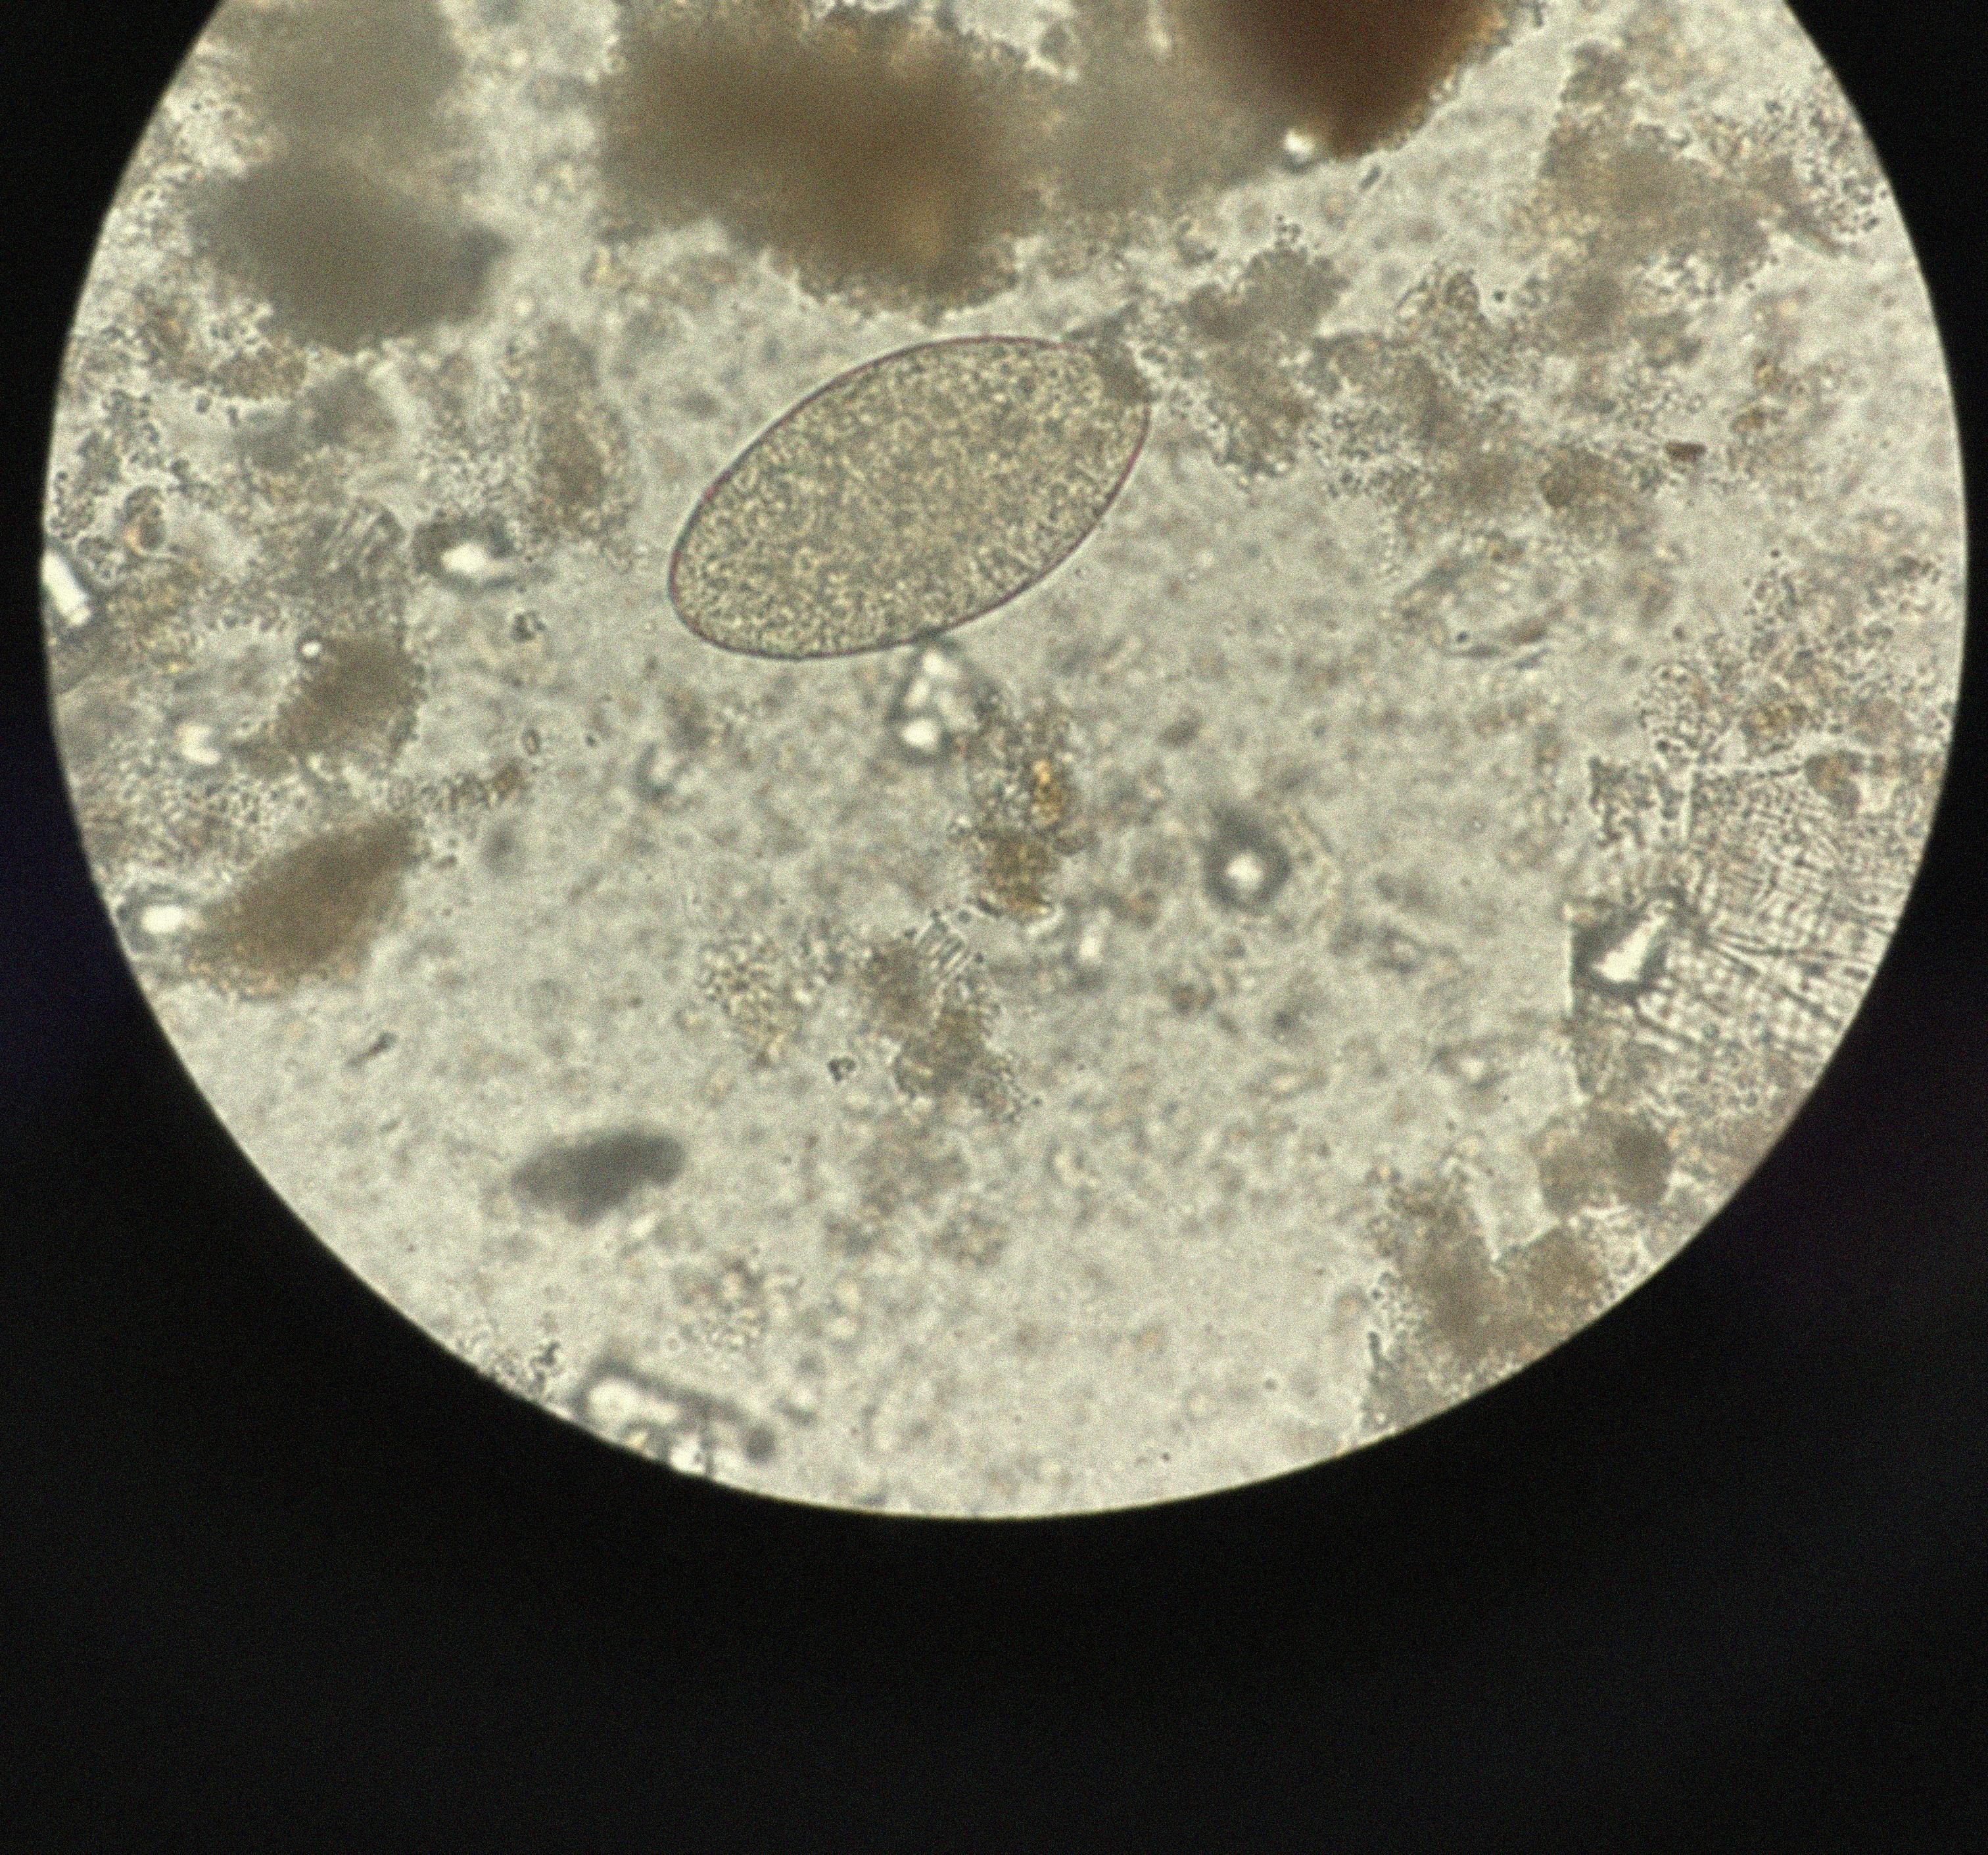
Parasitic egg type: Fasciolopsis buski